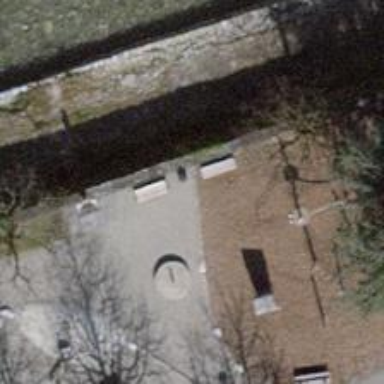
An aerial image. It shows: Fountain.